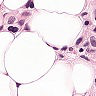
Metastatic tissue present: yes